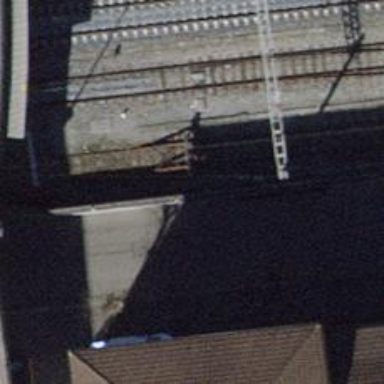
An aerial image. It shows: Railway buffer stop.